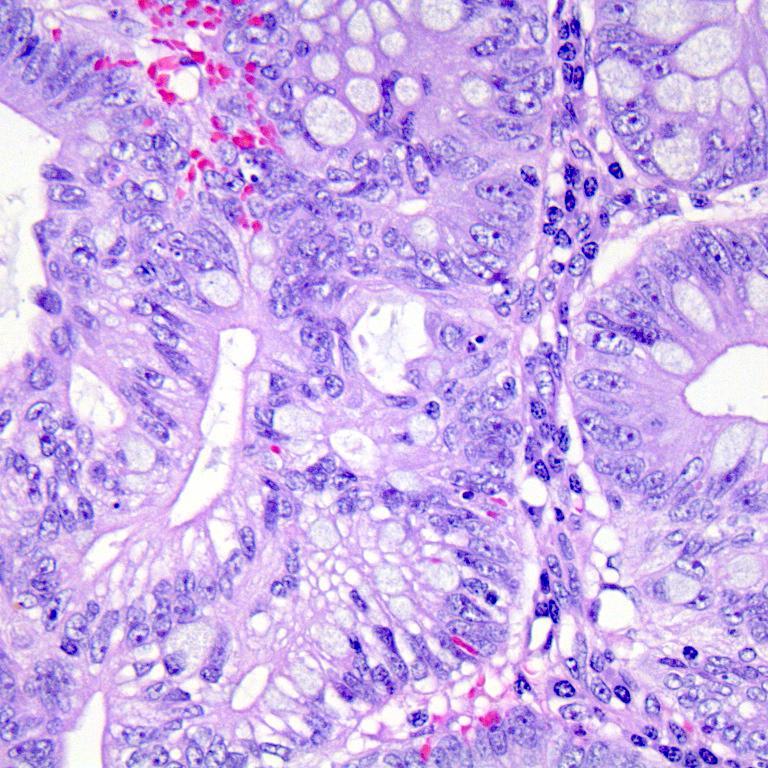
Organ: colon
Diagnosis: adenocarcinomas